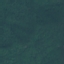
Label: Forest